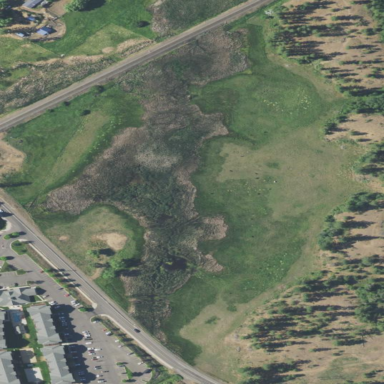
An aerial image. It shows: Marshy wetland area.